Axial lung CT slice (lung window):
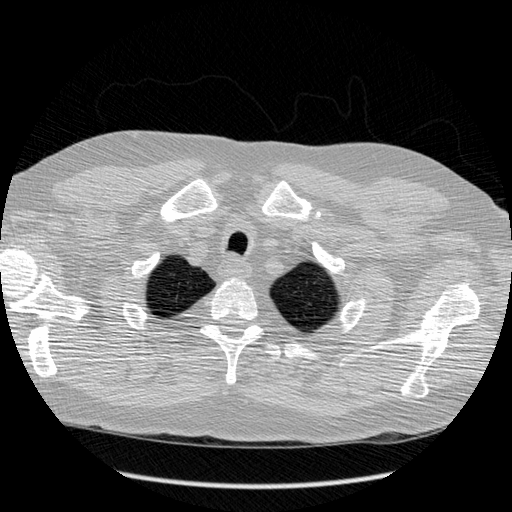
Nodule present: no